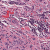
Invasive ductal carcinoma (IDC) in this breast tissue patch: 1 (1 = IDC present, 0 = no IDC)